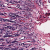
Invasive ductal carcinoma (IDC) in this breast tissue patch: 1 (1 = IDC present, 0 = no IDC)